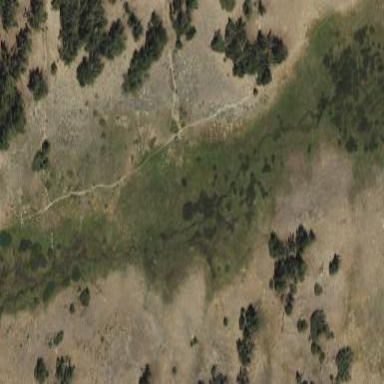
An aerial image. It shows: Wet meadow characterized by grassland vegetation.